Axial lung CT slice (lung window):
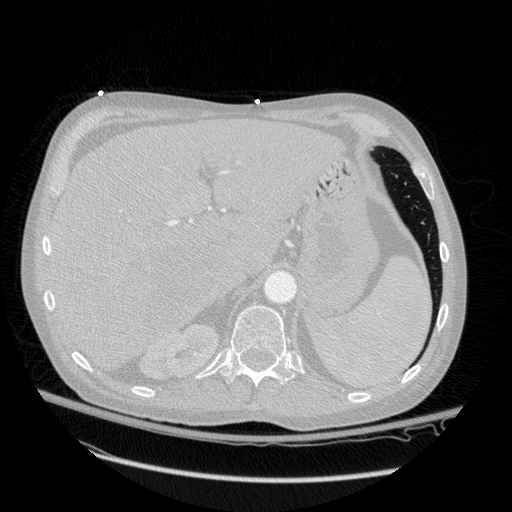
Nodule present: no